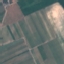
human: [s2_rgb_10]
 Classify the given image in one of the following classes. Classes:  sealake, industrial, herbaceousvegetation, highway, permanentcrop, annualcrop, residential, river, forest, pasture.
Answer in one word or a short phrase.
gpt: PermanentCrop